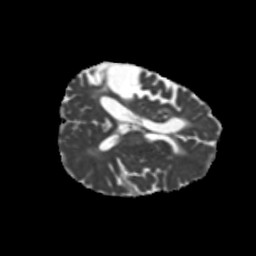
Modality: MD
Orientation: axial
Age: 46
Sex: male
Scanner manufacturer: siemens
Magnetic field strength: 3 T
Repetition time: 5.25 s
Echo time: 0.08 s